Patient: sex F, age 53
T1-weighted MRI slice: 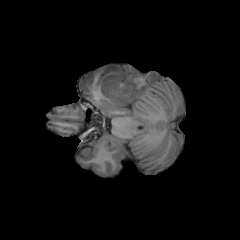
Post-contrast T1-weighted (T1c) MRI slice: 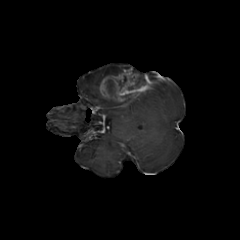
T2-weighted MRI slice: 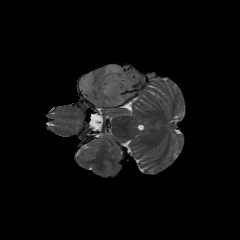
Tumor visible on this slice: yes
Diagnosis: Glioblastoma, IDH-wildtype
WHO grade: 4